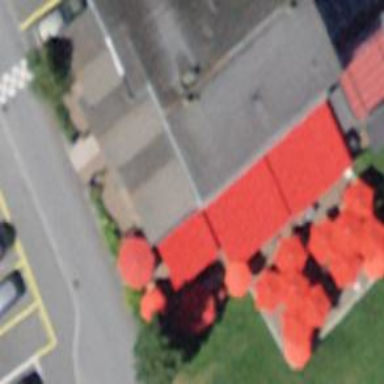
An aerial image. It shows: Restaurant.